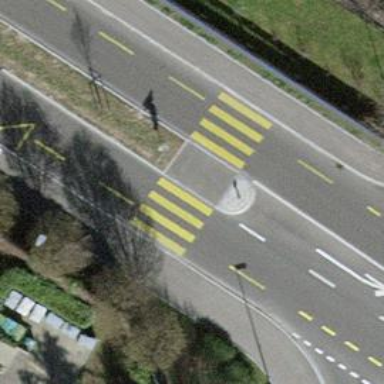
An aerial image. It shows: Uncontrolled road crossing with markings.